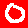
Digit: 0